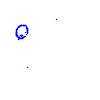
Particle: proton